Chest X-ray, AP view. Patient: 62 years old, sex F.
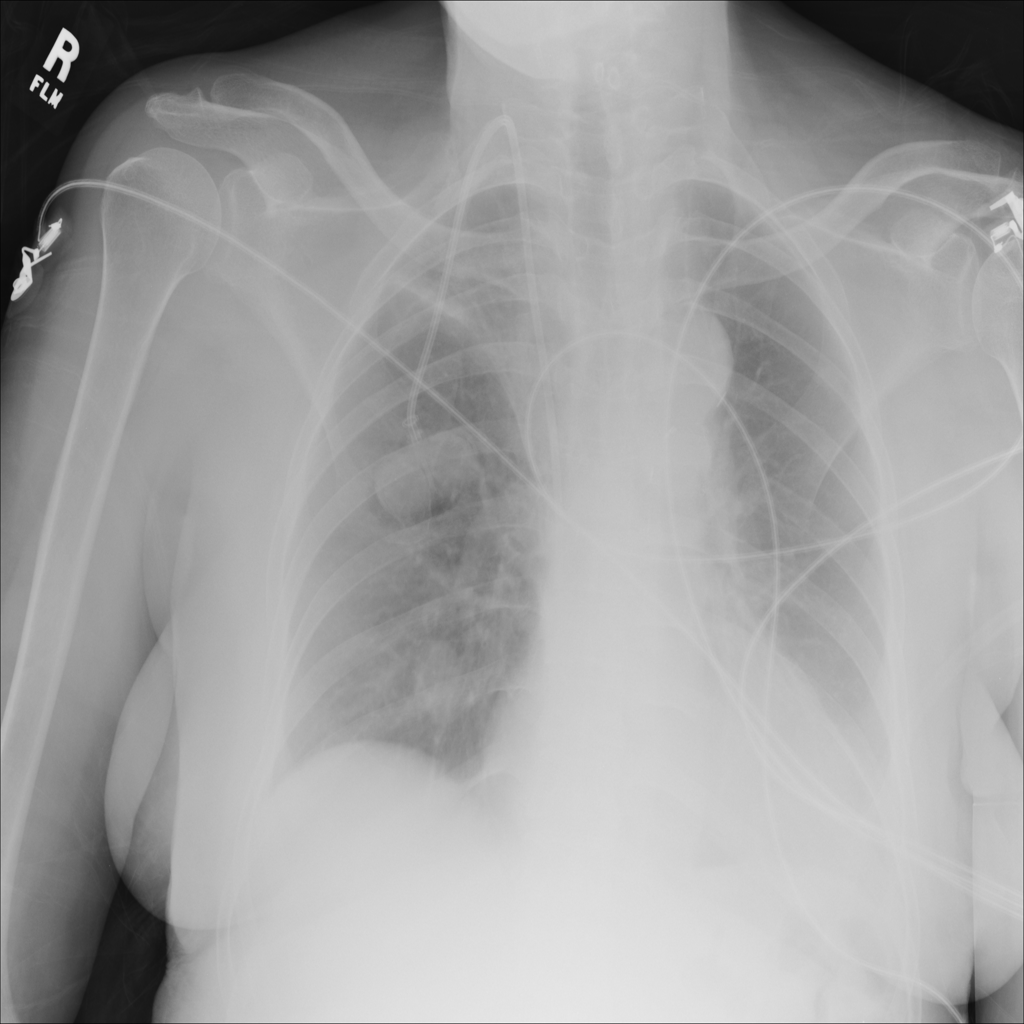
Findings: Atelectasis